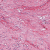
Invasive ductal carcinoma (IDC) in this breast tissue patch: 0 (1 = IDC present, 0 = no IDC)